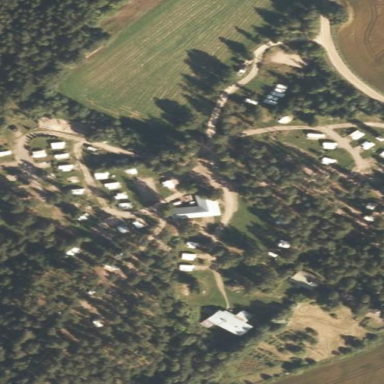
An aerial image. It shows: Caravan site for tourism.